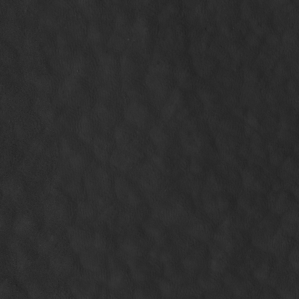
Label: non_frost